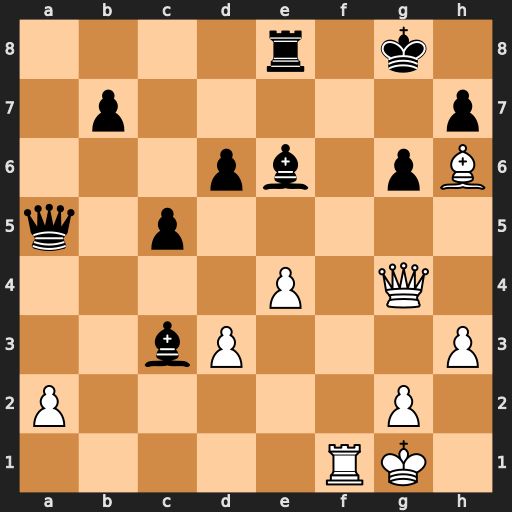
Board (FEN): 4r1k1/1p5p/3pb1pB/q1p5/4P1Q1/2bP3P/P5P1/5RK1
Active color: w
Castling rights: -
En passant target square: -
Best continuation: Qxe6+ Rxe6 Rf8#